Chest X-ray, PA view. Patient: 55 years old, sex M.
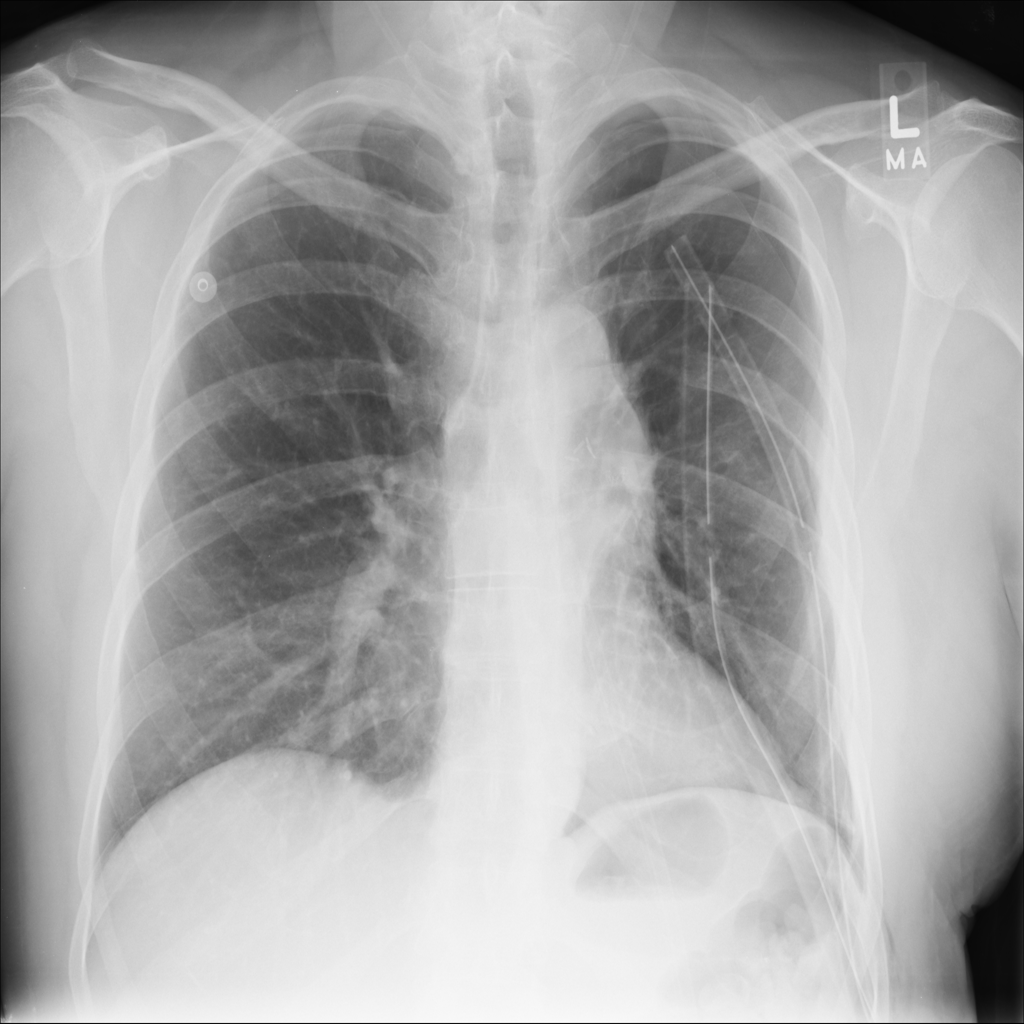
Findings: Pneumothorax